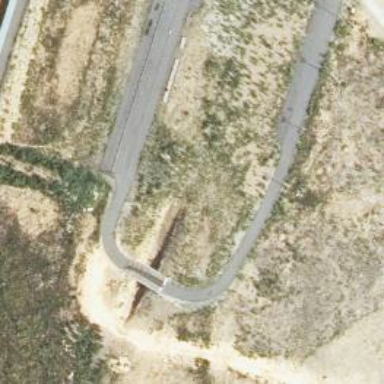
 it is Nordic piste designed for classic and skating styles of roller skating."